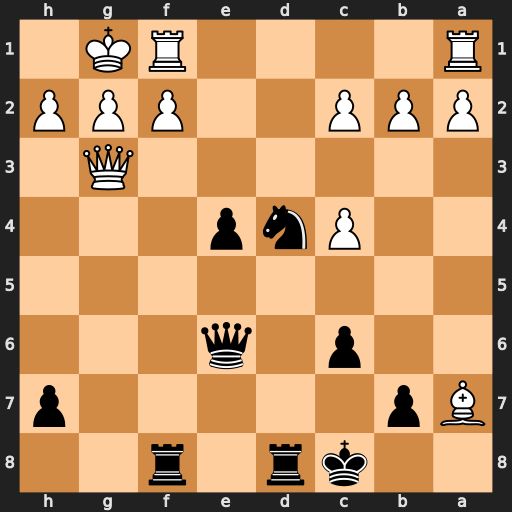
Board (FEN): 2kr1r2/Bp5p/2p1q3/8/2Pnp3/6Q1/PPP2PPP/R4RK1
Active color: b
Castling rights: -
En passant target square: -
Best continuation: Ne2+ Kh1 Nxg3+